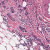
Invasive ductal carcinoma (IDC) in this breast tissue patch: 0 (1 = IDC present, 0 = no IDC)